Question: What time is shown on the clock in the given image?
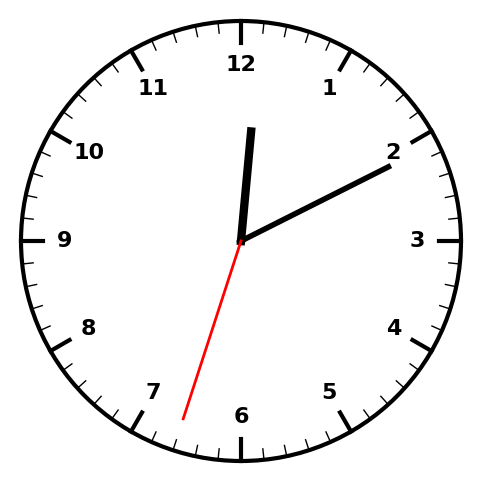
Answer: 12:10:33